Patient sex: M
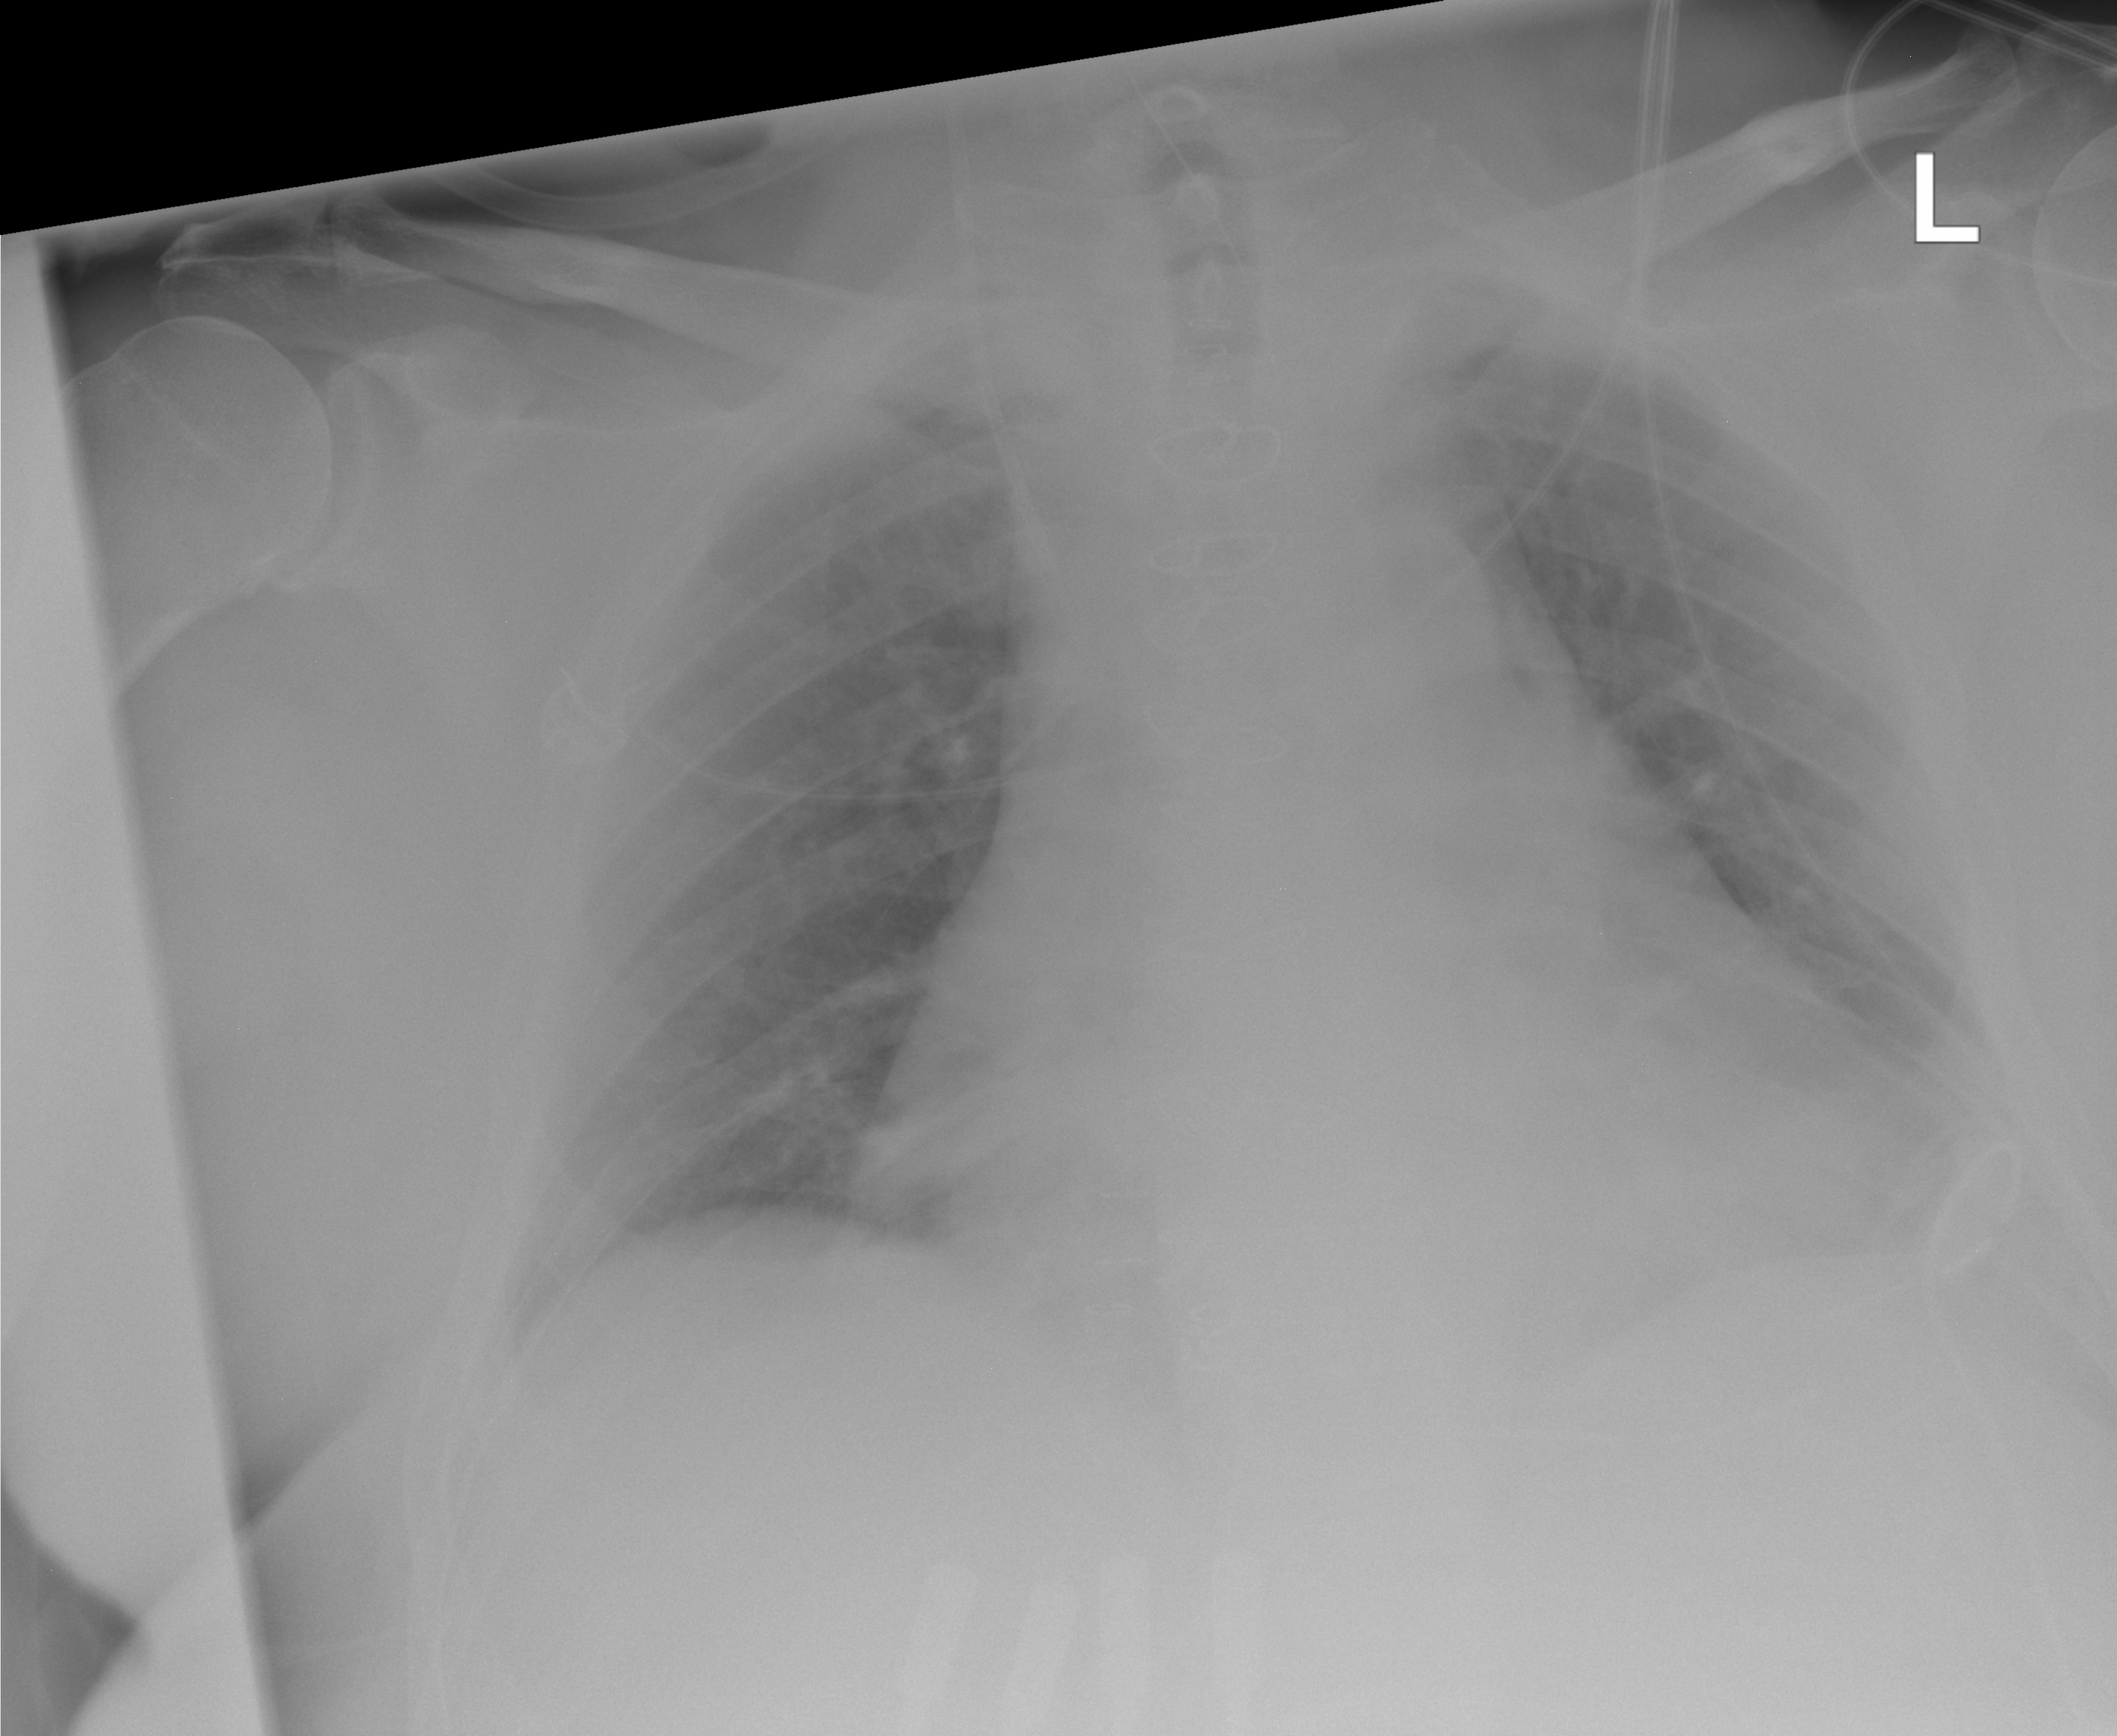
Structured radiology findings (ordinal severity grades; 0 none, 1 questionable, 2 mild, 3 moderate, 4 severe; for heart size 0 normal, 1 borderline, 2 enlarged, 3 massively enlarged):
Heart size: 2
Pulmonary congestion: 2
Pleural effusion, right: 0
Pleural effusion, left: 0
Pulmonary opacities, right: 0
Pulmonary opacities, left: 0
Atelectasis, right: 0
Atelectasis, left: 2